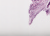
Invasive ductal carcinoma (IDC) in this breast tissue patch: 0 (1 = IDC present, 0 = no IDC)